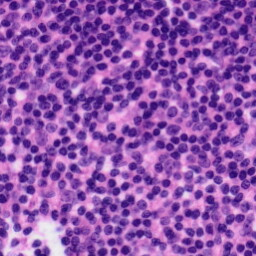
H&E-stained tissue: Tonsil